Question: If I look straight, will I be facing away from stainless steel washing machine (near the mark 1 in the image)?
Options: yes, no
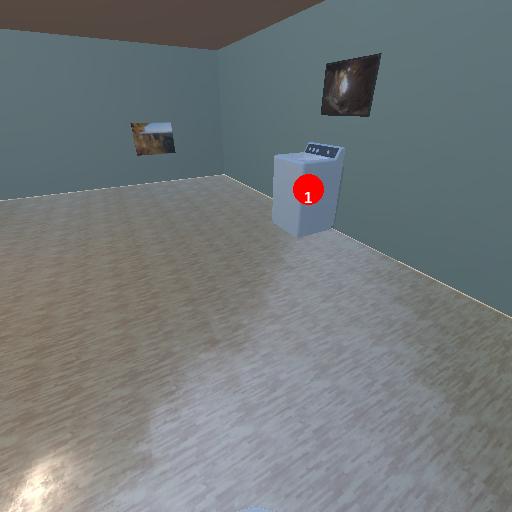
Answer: yes